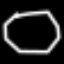
Label: octagon